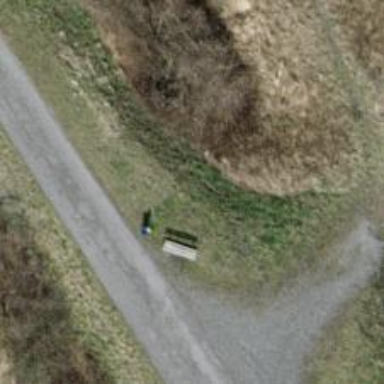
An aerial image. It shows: Bench.